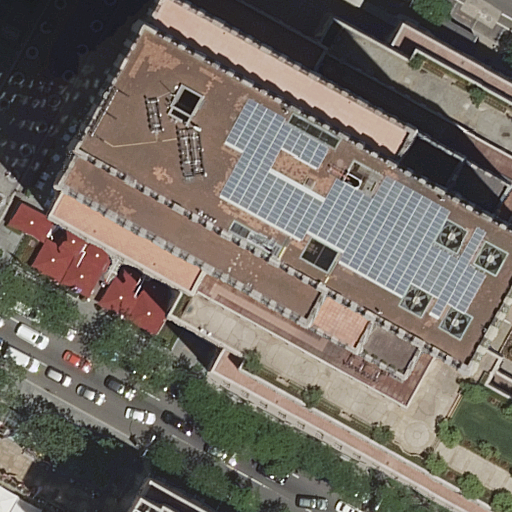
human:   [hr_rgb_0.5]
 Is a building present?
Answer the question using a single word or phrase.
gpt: yes

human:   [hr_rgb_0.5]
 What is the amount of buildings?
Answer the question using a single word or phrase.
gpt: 2

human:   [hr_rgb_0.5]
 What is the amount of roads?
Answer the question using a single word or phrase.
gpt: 4

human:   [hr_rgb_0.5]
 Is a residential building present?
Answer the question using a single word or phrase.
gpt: no

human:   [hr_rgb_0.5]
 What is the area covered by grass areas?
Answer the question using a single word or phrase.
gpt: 70m2

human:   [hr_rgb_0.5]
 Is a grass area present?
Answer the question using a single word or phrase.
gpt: yes

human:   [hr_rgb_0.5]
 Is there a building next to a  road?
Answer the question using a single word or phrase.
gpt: yes

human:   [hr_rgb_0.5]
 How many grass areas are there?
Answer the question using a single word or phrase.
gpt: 1

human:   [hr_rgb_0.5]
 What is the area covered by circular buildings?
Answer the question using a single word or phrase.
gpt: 0m2

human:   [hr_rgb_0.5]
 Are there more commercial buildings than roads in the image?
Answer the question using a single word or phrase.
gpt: no

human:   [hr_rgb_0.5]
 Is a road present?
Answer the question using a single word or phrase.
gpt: yes

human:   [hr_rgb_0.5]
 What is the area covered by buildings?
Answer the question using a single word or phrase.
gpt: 2498m2

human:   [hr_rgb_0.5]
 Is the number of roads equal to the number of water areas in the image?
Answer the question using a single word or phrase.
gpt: no

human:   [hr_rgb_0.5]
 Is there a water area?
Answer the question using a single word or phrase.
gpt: no

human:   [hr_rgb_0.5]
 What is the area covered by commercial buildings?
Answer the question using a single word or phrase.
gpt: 2498m2

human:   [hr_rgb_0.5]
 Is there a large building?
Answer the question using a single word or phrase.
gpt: yes

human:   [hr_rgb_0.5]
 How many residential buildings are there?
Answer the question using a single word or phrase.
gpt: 0

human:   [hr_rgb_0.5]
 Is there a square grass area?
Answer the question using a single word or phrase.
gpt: no

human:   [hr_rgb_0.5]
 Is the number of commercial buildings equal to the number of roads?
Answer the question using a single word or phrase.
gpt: no

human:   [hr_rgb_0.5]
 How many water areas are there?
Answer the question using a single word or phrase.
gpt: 0

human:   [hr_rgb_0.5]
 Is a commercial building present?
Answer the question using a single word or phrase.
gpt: yes

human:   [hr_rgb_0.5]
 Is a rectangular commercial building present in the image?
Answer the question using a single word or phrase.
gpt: yes

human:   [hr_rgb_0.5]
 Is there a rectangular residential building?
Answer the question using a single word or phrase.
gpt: no

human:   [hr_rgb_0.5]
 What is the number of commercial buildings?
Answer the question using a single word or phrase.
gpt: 2

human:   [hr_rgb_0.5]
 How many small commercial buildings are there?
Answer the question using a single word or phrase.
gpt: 0

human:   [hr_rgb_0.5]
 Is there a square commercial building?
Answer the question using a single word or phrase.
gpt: no

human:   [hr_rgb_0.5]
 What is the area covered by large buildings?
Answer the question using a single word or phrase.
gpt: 2226m2

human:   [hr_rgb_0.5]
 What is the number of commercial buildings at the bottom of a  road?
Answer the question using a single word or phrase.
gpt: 1

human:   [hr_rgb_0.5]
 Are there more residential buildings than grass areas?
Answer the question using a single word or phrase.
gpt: no

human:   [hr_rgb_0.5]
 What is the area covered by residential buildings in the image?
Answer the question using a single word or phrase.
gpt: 0m2

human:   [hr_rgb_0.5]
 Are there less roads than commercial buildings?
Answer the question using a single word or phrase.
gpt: no

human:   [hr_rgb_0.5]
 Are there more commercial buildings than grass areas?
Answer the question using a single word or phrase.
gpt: yes

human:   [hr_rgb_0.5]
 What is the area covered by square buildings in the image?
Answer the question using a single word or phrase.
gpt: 0m2

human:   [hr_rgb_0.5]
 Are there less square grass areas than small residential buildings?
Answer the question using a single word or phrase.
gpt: no

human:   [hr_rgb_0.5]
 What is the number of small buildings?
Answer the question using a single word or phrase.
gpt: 0

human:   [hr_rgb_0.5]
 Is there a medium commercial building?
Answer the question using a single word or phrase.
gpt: yes

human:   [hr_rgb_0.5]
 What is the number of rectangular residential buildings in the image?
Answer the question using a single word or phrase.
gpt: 0

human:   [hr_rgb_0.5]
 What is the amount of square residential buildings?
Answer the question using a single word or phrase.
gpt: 0

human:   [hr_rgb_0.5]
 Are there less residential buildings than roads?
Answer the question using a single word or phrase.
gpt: yes

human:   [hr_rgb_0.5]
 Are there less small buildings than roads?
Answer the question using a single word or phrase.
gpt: yes

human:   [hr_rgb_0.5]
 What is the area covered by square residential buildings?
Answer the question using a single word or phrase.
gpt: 0m2

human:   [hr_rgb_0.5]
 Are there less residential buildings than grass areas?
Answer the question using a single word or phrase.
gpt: yes

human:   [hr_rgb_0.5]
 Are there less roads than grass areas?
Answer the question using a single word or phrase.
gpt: no

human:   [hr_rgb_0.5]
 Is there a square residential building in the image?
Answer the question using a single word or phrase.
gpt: no

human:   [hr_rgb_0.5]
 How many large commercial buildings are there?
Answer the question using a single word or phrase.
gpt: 1

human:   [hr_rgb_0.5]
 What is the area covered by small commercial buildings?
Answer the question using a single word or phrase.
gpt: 0m2

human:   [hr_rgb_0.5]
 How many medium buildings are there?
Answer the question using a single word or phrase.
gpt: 1

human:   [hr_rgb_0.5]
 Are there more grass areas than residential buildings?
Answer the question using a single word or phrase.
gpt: yes

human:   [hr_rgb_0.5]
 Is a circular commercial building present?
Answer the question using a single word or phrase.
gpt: no

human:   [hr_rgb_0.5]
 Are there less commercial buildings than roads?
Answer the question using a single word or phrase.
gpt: yes

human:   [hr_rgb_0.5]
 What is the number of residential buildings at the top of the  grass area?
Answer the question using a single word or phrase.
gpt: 0

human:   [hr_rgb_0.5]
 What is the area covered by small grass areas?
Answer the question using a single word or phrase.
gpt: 70m2

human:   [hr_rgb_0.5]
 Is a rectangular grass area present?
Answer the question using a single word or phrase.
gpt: yes

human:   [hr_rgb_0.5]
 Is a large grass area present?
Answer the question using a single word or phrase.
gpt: no

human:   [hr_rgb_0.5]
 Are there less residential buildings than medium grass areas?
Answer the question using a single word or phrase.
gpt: no

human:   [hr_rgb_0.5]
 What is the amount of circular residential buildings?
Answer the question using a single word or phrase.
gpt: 0

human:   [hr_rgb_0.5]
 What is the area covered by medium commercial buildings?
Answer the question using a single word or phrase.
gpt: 271m2

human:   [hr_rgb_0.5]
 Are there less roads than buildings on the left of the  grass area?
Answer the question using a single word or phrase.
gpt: no

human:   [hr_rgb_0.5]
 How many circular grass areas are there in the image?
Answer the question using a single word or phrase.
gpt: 0

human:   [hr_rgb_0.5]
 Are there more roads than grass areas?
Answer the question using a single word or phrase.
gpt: yes

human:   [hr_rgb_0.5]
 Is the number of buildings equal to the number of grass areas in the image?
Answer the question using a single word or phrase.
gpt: no

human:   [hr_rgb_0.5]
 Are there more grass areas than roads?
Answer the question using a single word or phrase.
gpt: no

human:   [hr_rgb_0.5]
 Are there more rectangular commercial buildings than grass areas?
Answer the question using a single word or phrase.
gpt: no

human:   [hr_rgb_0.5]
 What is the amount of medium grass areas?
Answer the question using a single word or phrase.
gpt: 0